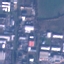
Land use / land cover: Industrial